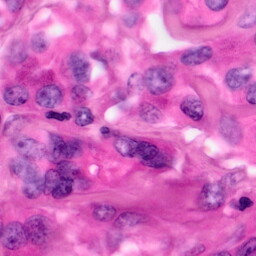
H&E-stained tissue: Pancreatic